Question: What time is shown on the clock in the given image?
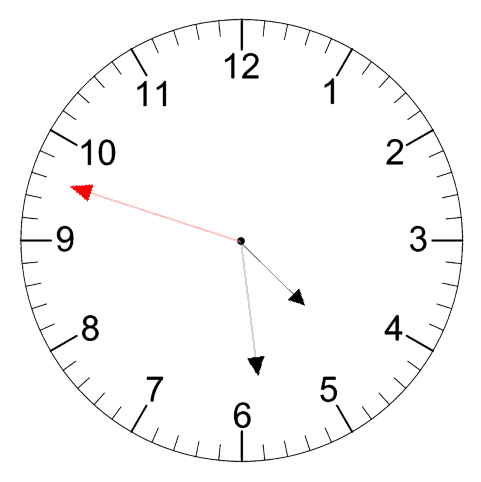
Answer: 04:28:48